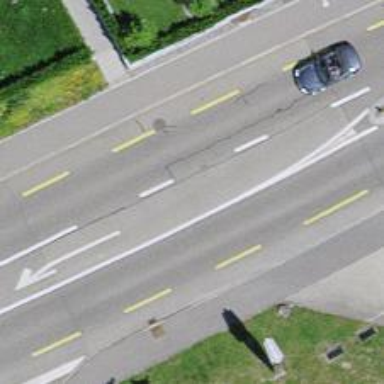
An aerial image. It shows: Primary highway with asphalt surface and designated cycle lane.